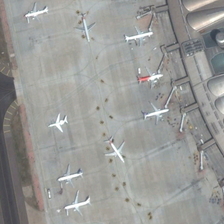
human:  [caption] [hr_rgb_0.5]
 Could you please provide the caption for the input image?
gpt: many planes are parked near terminals .

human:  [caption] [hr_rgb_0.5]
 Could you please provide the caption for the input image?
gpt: many planes are parked near terminals .

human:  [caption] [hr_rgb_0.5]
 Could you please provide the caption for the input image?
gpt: many planes are parked near terminals .

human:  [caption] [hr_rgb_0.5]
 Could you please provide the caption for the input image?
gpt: many planes are parked near terminals .

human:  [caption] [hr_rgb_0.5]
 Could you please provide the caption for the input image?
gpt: many planes are parked near terminals .